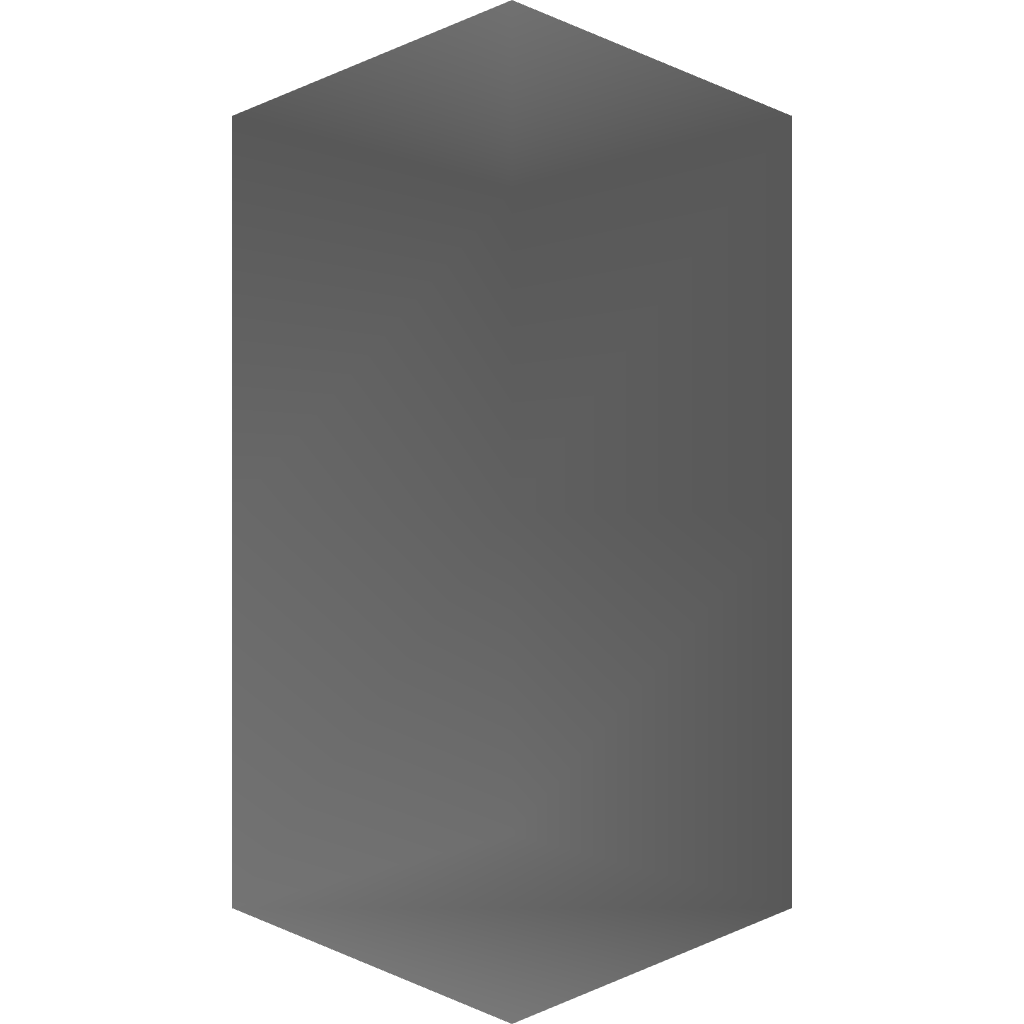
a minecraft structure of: Secure SAS bad low quality